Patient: sex M, age 43
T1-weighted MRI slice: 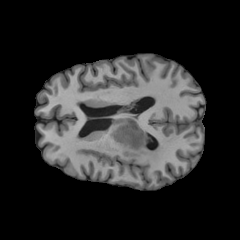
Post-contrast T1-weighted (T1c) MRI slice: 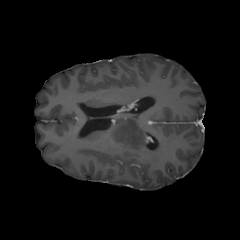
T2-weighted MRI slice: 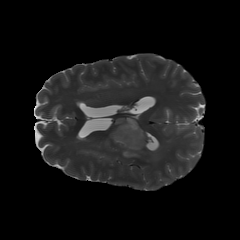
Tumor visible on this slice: yes
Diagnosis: Glioblastoma, IDH-wildtype
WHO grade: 4